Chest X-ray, PA view. Patient: 49 years old, sex M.
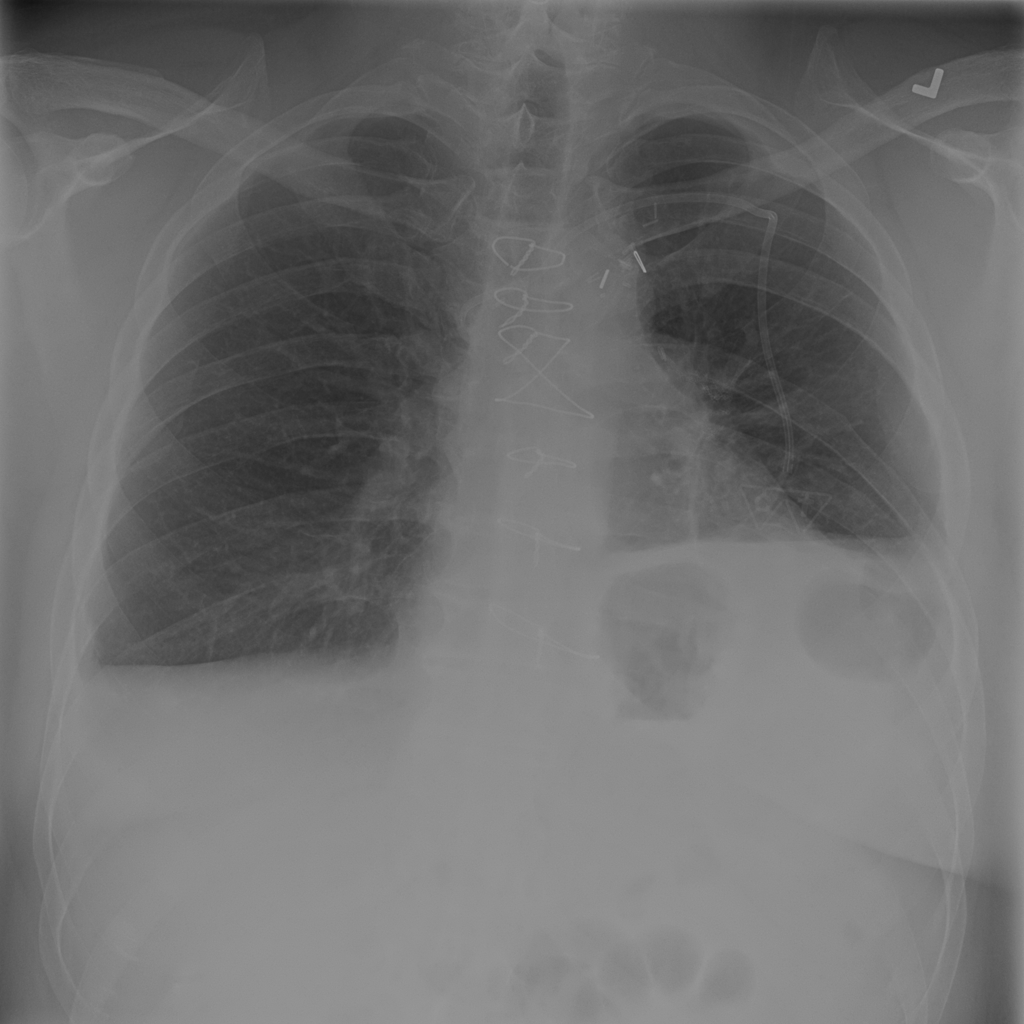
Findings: Atelectasis, Effusion